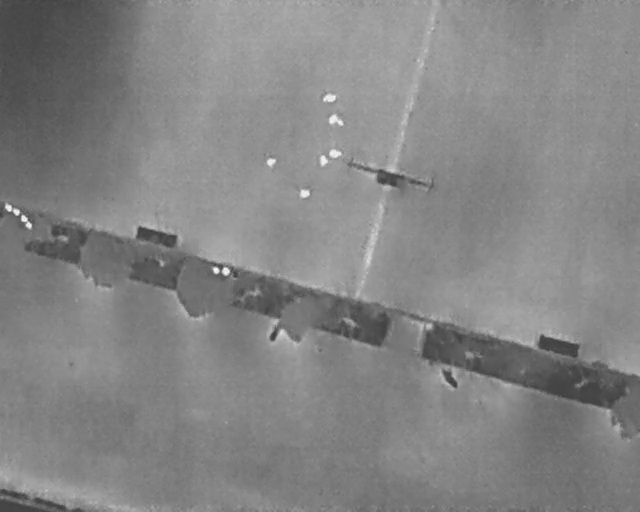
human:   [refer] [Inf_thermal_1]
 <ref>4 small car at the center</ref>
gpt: <box>[[51, 28, 53, 31, 2], [49, 30, 51, 32, 2], [46, 36, 48, 39, 2], [41, 30, 43, 32, 2]]</box>

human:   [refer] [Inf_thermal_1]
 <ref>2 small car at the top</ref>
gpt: <box>[[50, 17, 52, 20, 2], [51, 21, 53, 24, 2]]</box>